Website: ulta-beauty
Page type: delivery-shipping
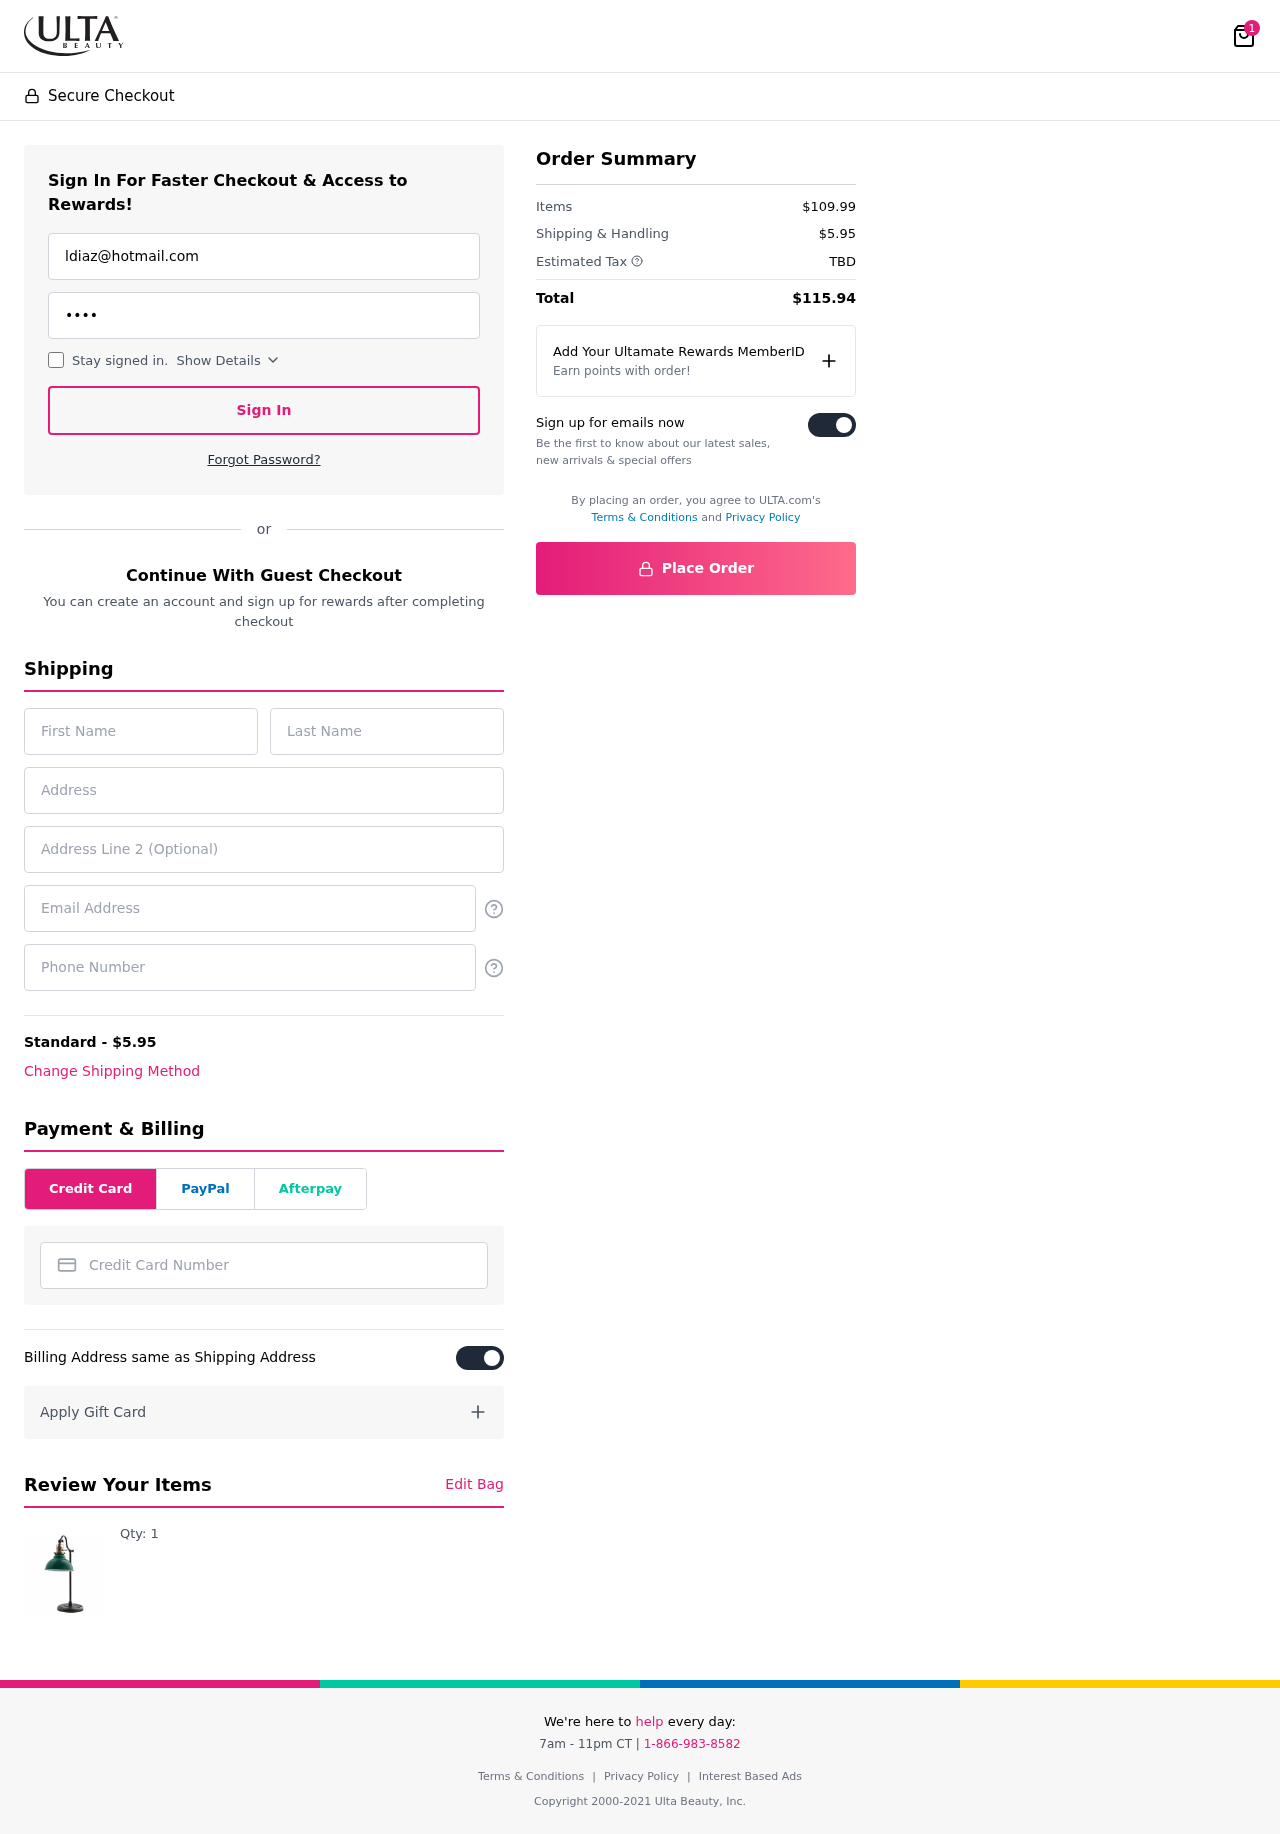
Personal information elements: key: PII_CARD_NUMBER
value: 6592 5163 8252 7907
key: PII_EMAIL
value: ldiaz@hotmail.com
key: PII_EMAIL2
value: ldiaz@hotmail.com
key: PII_FIRSTNAME
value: Luis
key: PII_LASTNAME
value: Diaz
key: PII_PHONE
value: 9304767131
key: PII_STREET
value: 27370 Baker Ports Apt. 905
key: PII_STREET2
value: Suite 580
Product elements: key: PRODUCT1_QUANTITY
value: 1
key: PRODUCT1
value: Qty: 1
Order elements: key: ORDER_NUM_ITEMS
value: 1
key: ORDER_SHIPPING_COST
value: $5.95
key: ORDER_SUBTOTAL
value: $109.99
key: ORDER_TAX
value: TBD
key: ORDER_TOTAL
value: $115.94